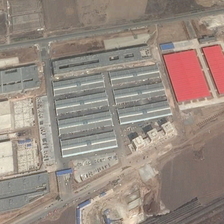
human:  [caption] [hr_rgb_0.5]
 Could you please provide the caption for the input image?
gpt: many buildings and several bareland are in an industrial area .

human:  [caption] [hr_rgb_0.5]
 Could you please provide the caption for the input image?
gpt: many buildings and several bareland are in an industrial area .

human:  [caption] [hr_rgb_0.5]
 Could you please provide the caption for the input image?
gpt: many buildings and several bareland are in an industrial area .

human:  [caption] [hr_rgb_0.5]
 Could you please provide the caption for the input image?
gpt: many buildings and several bareland are in an industrial area .

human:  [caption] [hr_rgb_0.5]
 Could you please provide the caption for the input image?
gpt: many buildings and several bareland are in an industrial area .